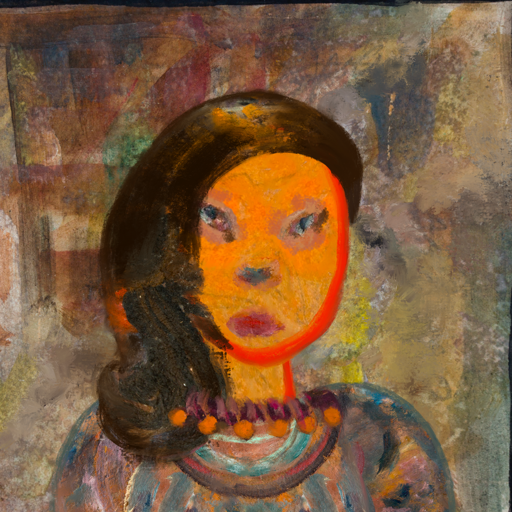
Background: Mosgoul, Head And Neck Front: Sisters, Face Front: Boggyland, Bust: Boggyland, Hair Front: Gypsy_Queen, Head Accessory: Blank, Second Necklace: Blank, Necklace: Doll, Baby: Blank